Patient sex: M
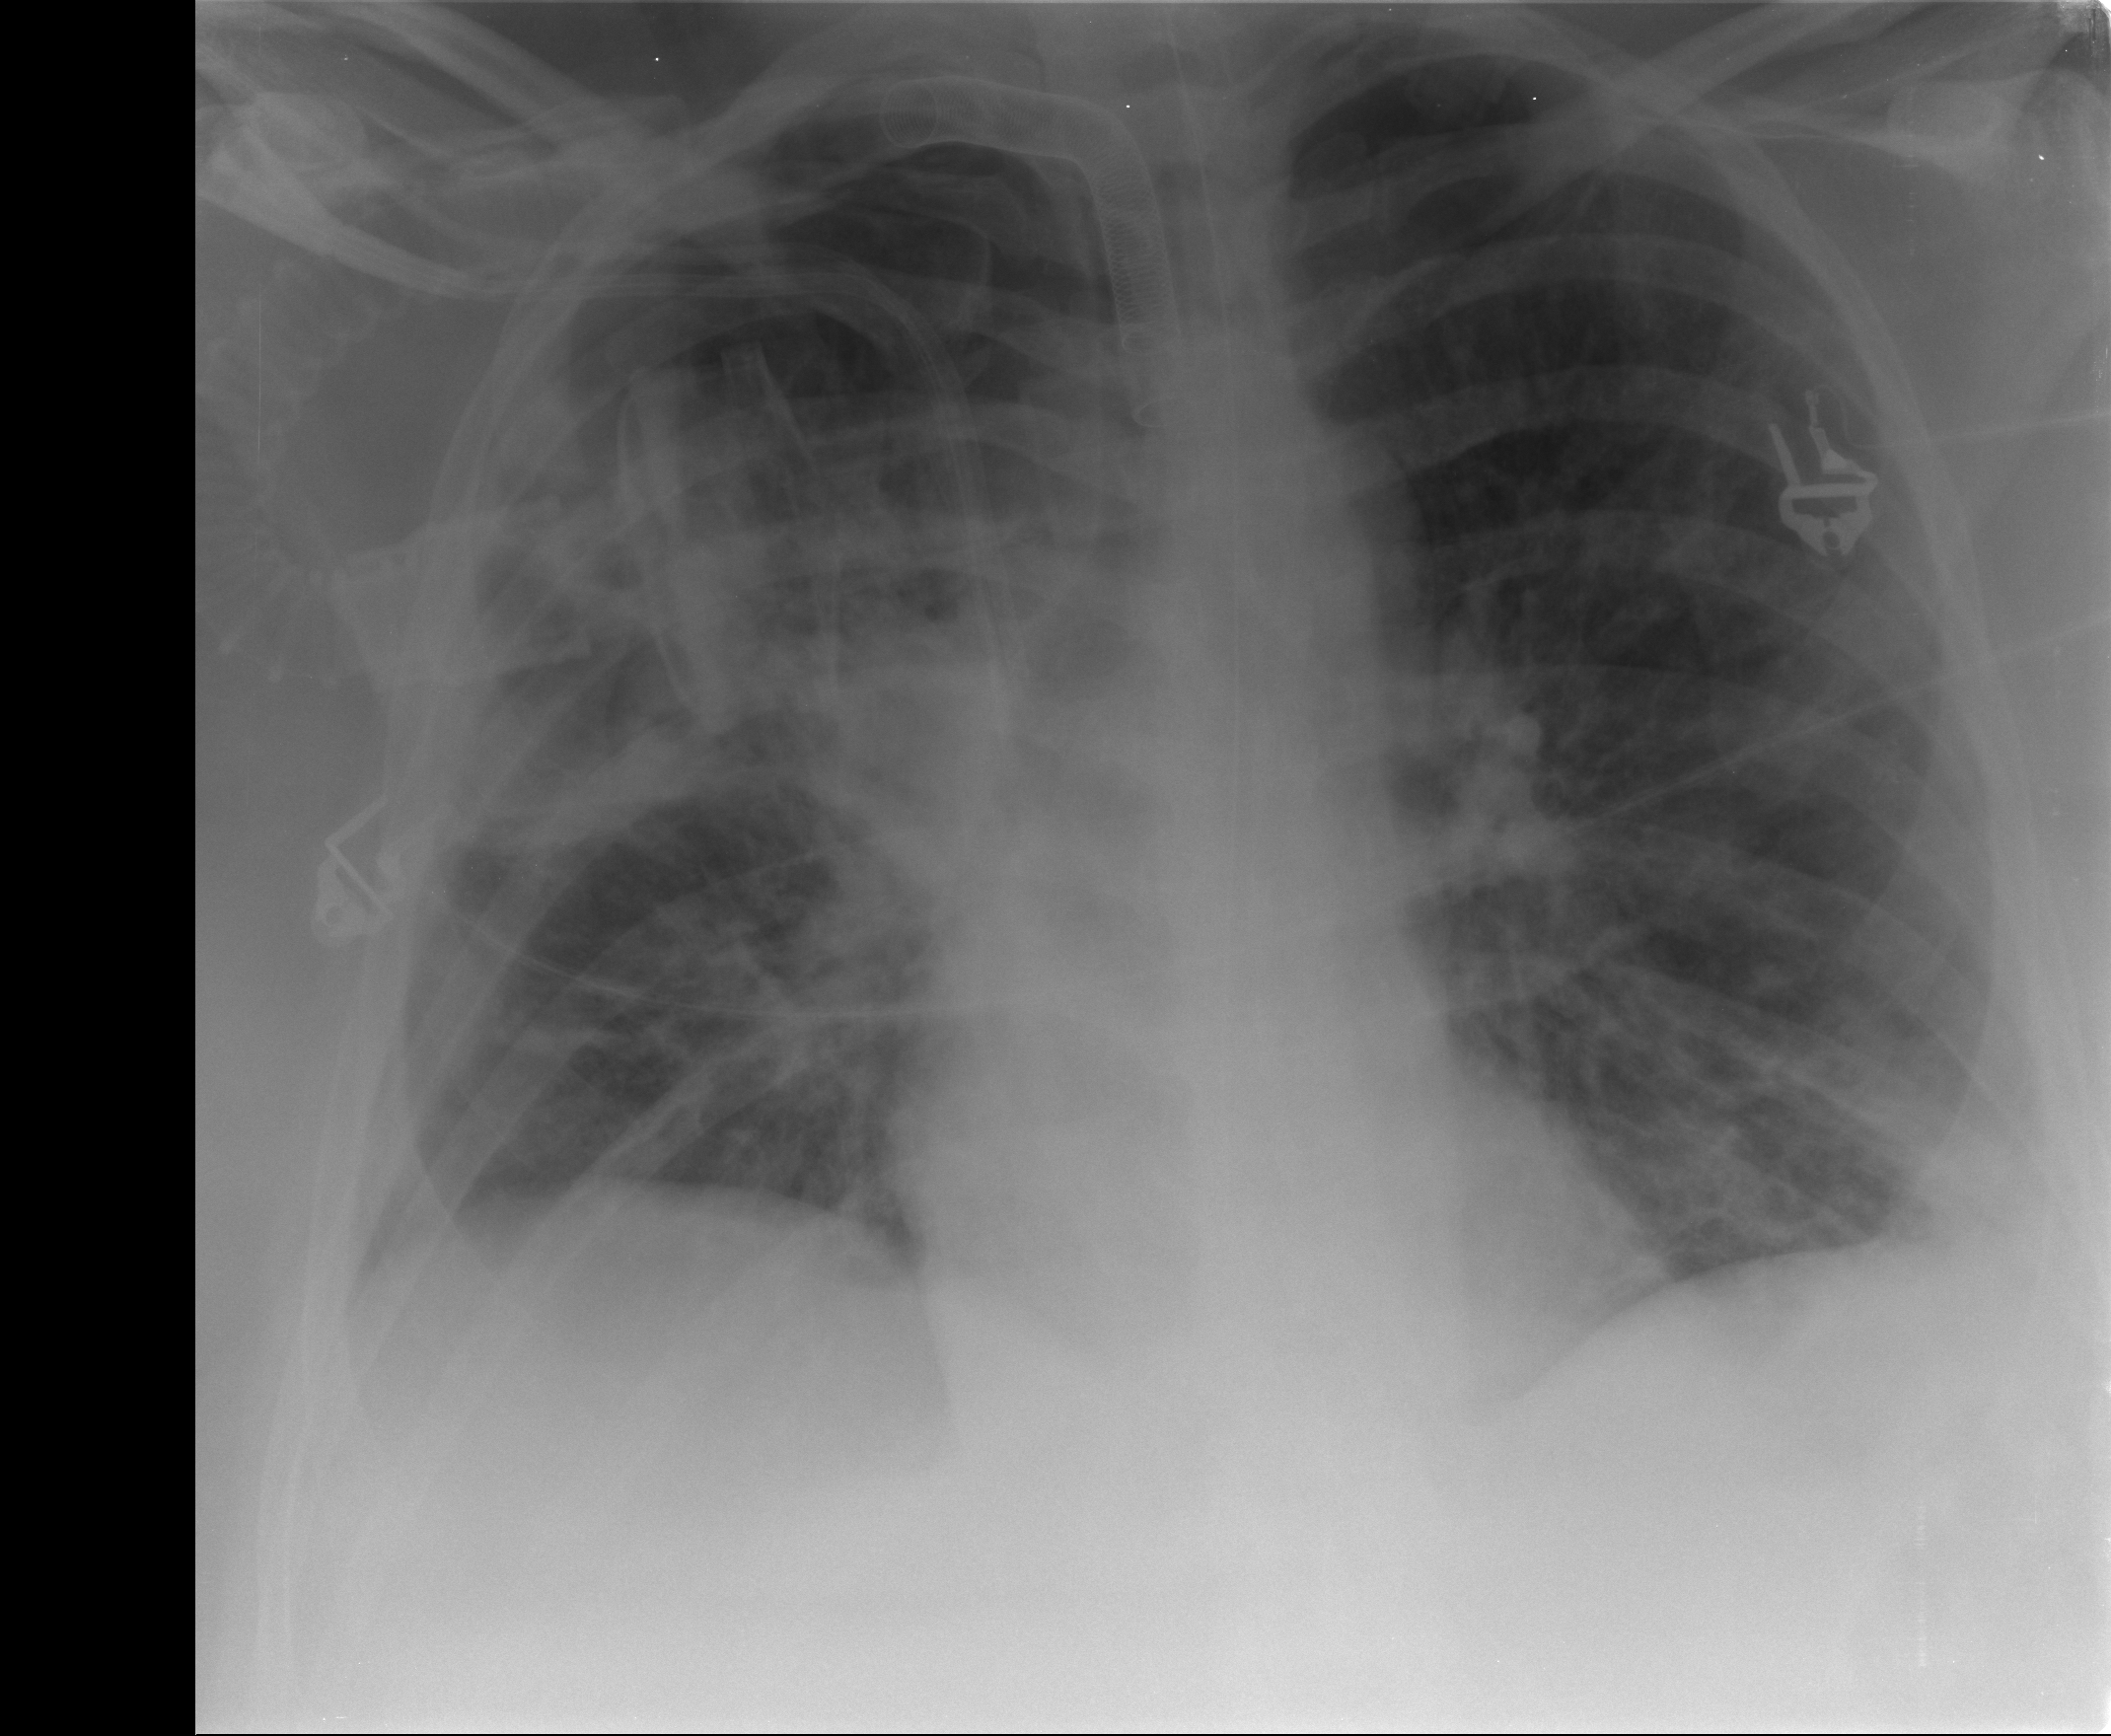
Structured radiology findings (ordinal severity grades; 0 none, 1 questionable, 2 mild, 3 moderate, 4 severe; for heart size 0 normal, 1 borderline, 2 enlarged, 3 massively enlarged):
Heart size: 1
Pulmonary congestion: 3
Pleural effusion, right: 2
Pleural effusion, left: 2
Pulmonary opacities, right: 4
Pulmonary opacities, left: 3
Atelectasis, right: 2
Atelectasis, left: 2